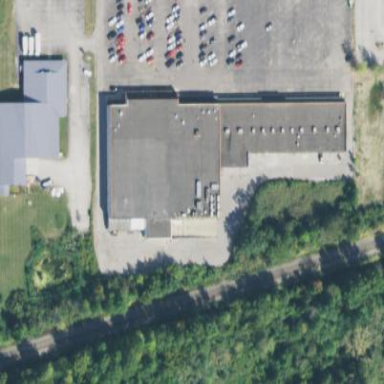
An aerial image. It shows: Supermarket located in building.